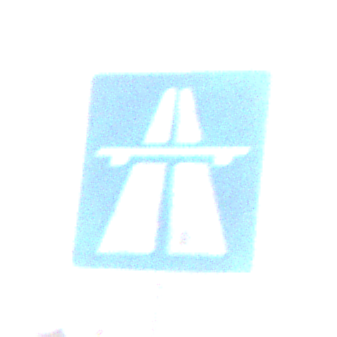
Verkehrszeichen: Autobahn
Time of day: SunriseSunset
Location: Outdoor (Suburban)
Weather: Clear
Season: NotSpecified
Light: Natural